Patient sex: F
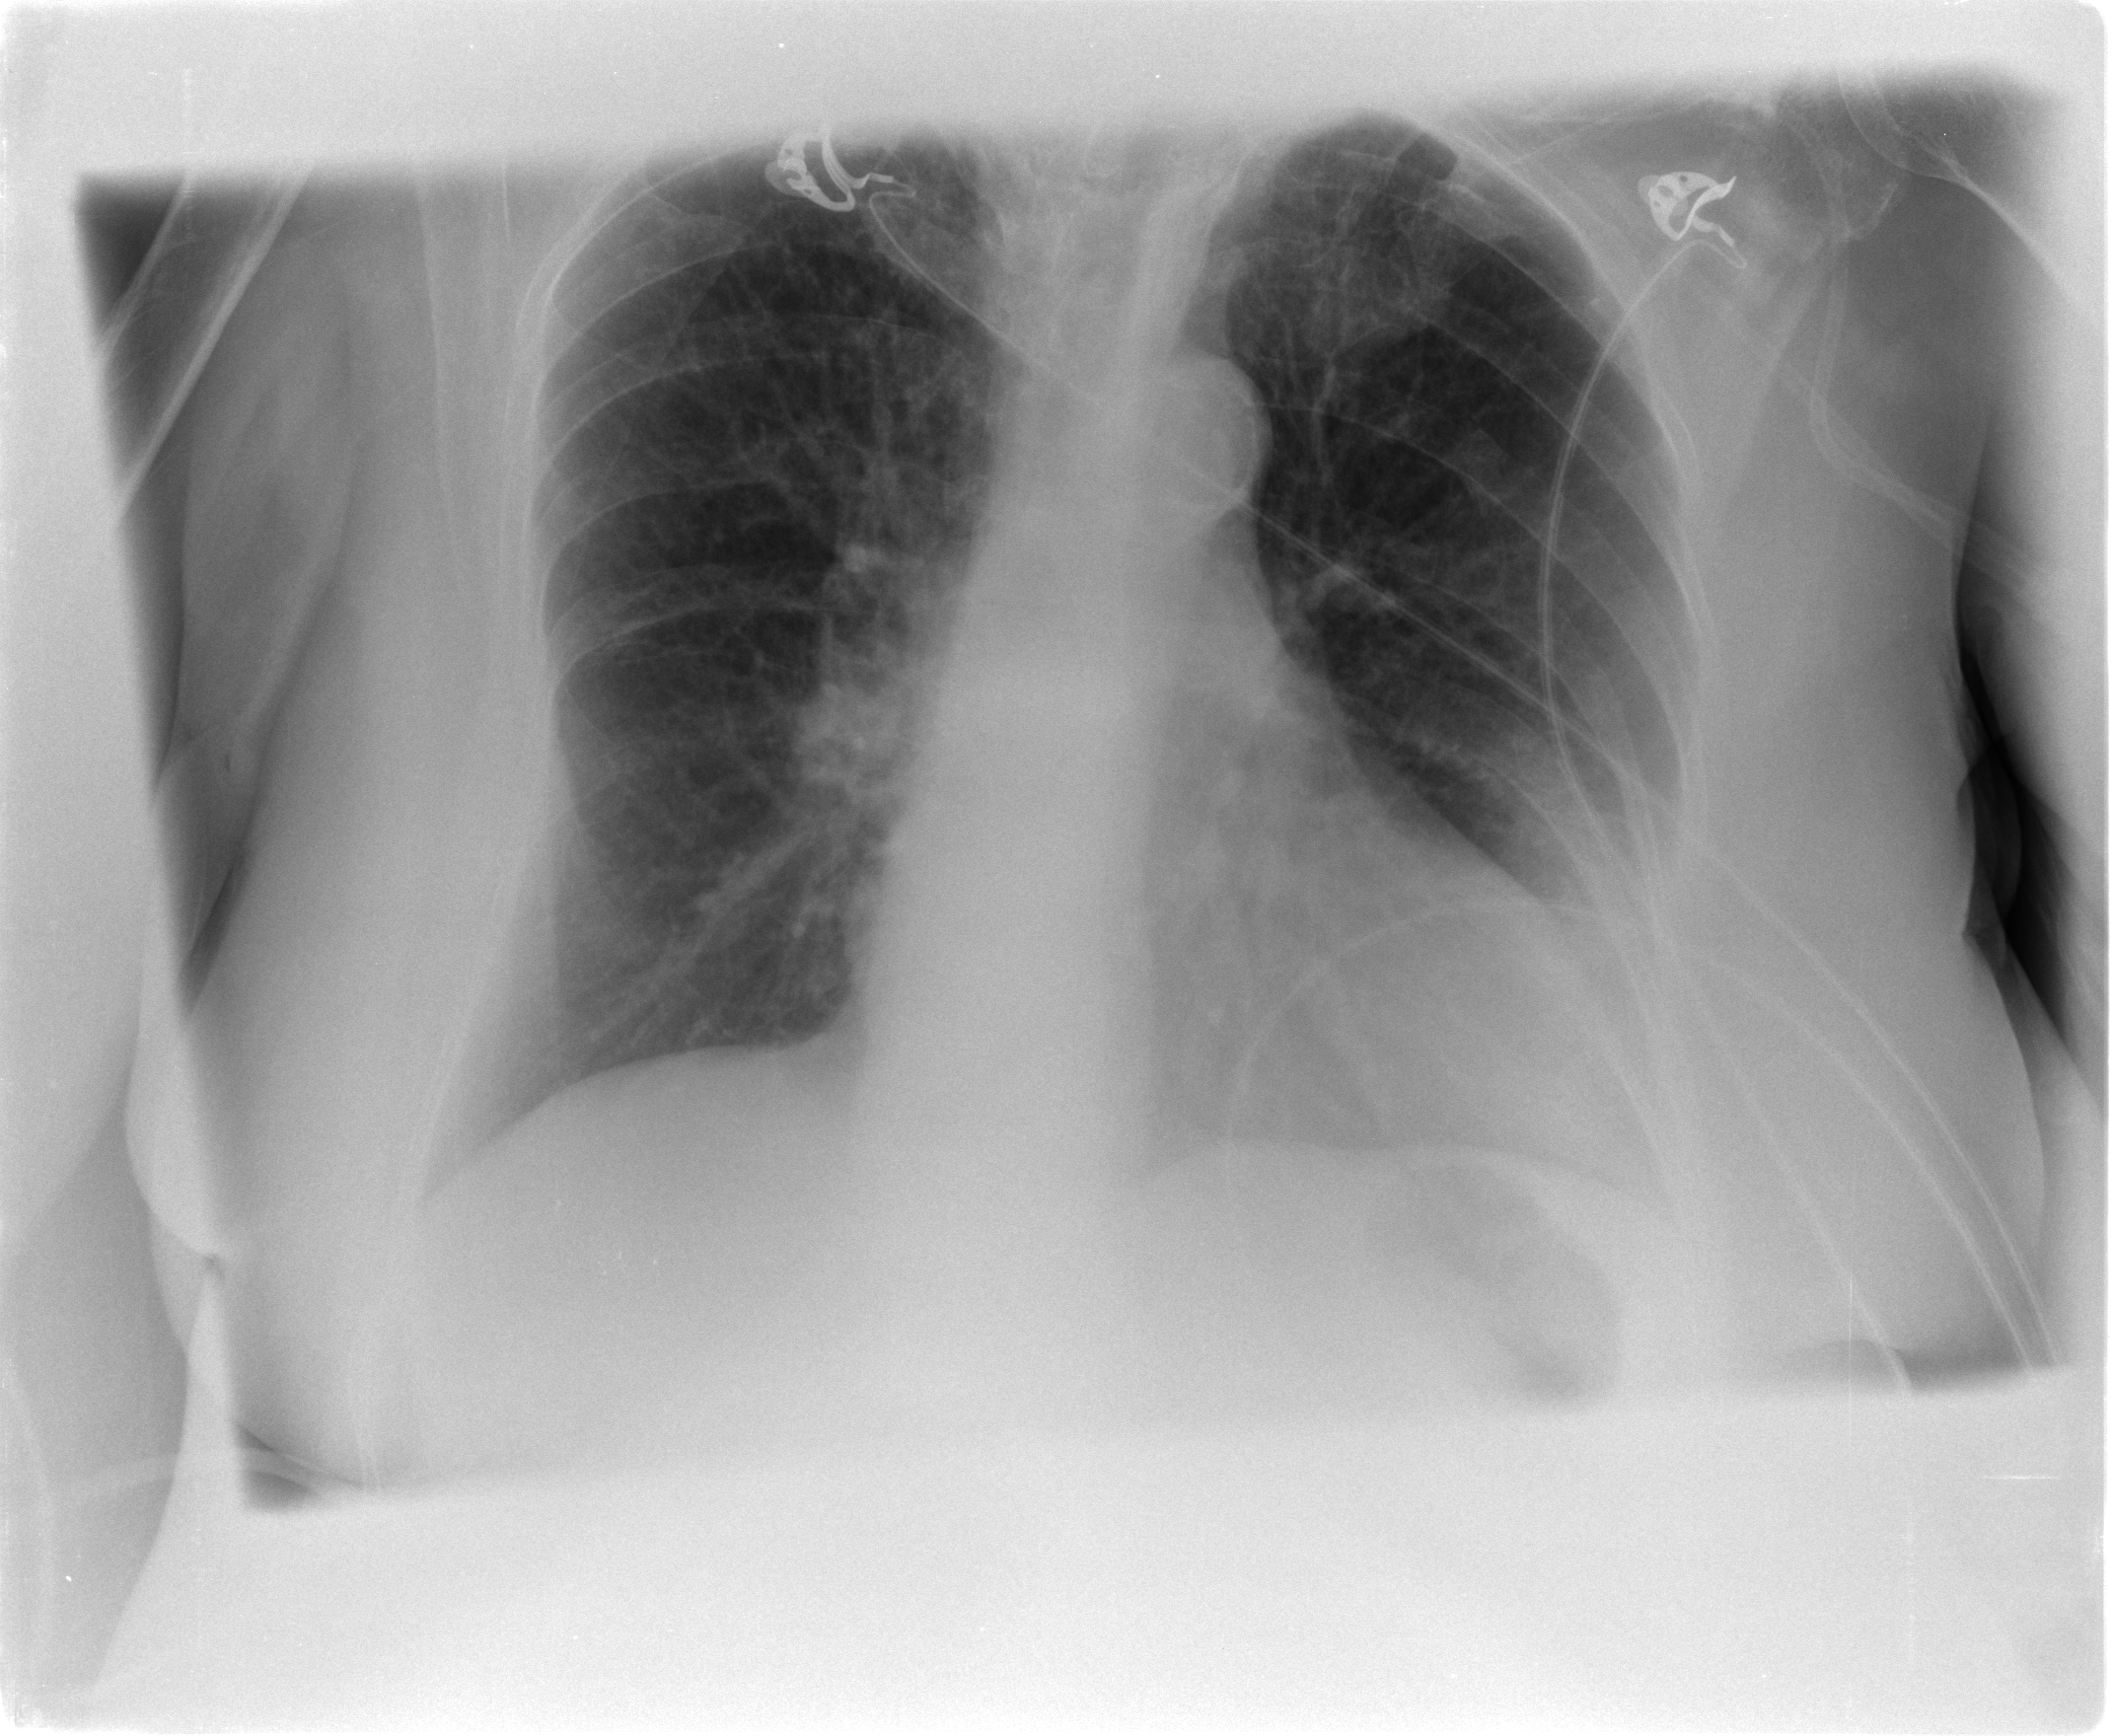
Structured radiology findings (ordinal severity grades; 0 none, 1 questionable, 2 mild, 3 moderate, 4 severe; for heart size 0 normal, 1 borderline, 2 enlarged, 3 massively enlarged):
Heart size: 1
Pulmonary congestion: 1
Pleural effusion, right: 0
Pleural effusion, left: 1
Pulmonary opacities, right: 0
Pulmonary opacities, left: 1
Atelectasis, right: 0
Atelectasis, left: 1